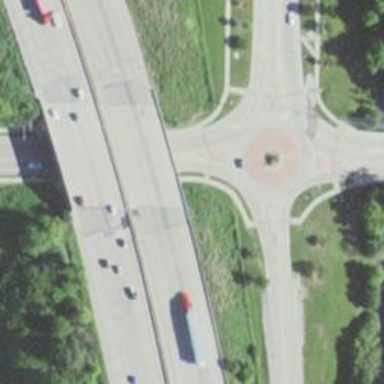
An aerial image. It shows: Secondary road leading to roundabout.